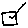
Label: square